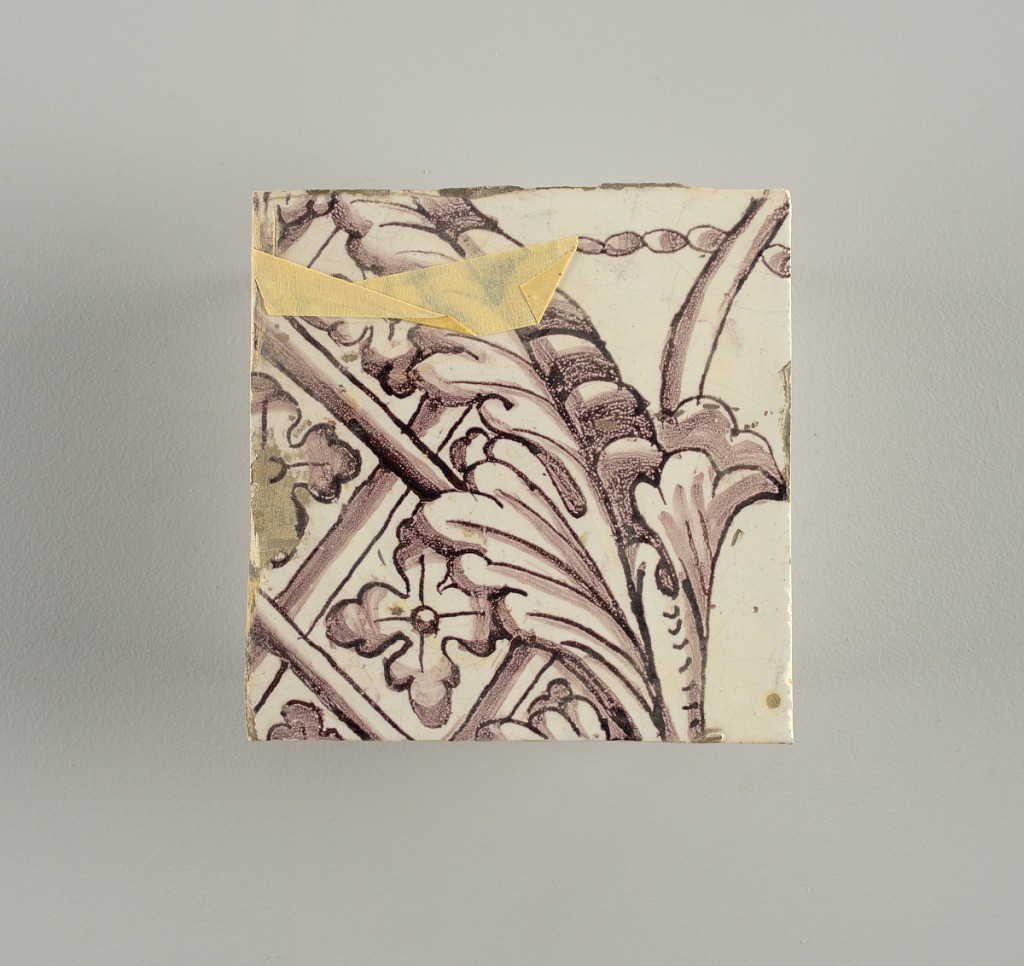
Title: Wall facing
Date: ca. 1725
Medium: Tin-glazed earthenware, underglaze
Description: Horizontal rectangle.  Thirty-seven tiles wide and twenty-one high with opening for door or window nineteen and one-half tiles high and twelve wide.  To left and right of opening, centered canopy above. Left, woman representing Hope, right, a sculputure urn.  Centered above opening, a mascaron.  Arabesque design of foliage.